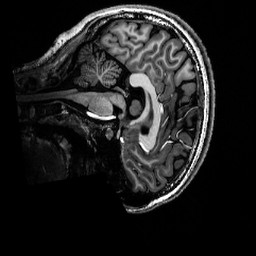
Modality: T1w
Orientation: sagittal
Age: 21
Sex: female
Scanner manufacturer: siemens
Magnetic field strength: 6.98 T
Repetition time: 6 s
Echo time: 0.00299 s